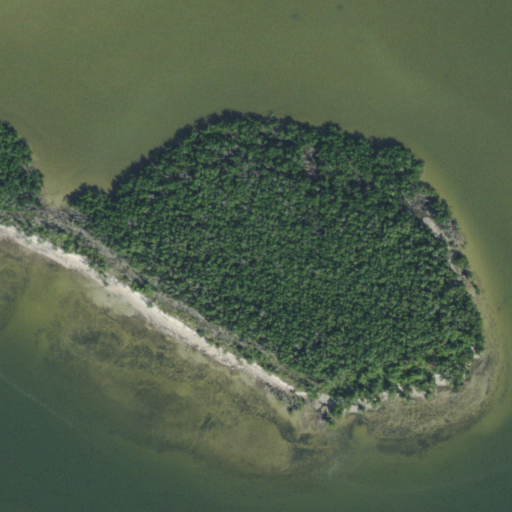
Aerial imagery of island in Florida named Jewell Key containing woody wetlands, open water, and herbaceous wetlands